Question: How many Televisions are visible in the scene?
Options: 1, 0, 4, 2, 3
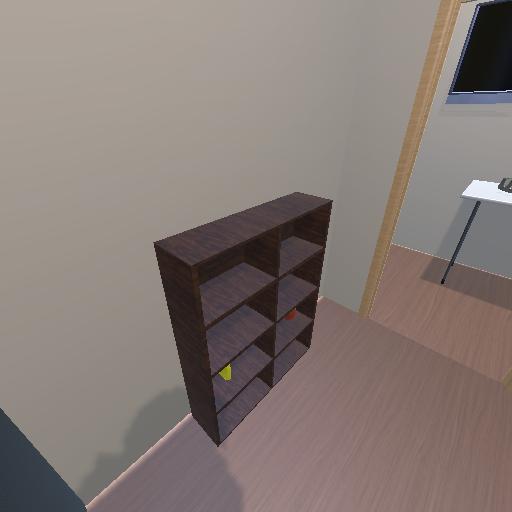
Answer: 1